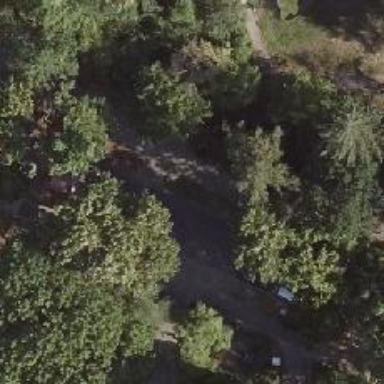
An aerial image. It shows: Avenue of deciduous broadleaved trees.